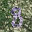
Label: 8